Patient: sex M, age 60
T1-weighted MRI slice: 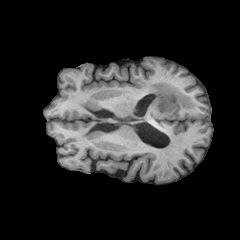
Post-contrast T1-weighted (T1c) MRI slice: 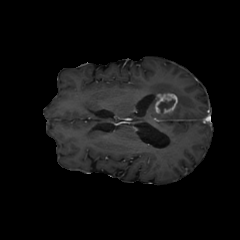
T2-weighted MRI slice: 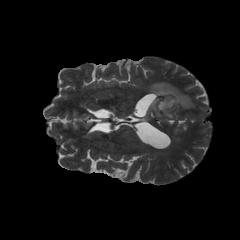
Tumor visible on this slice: yes
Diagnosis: Glioblastoma, IDH-wildtype
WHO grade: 4